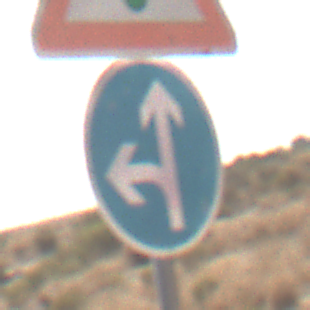
Verkehrszeichen: VorgeschriebeneFahrtrichtungGeradeausOderLinks
Zusatzzeichen oben: Lichtzeichenanlage
Umgebung: Outdoor, Nature
Tageszeit: Midday
Wetter: PartlyCloudy
Licht: Natural
Jahreszeit: NotSpecified
Kontrast: HighContrast